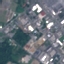
Label: Industrial